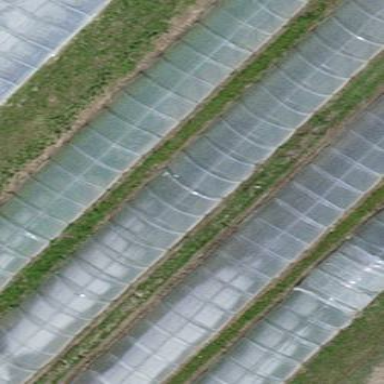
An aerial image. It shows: Greenhouse.